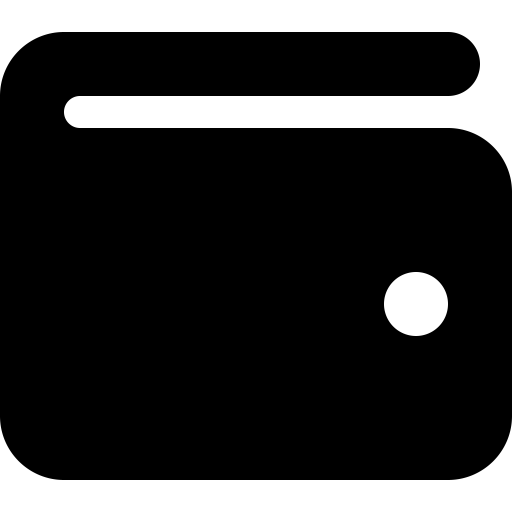
Tags: icon, FontAwesome, fa-icon, solid, wallet